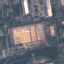
Land use / land cover: Industrial